Question: does anyone knows why this code is not working? On main form I have save function but whenever i click Save button message "nothing to save appears".
'''
public void spremiIzmjene()
{
try
{
this.bindingNavigator1.BindingSource.EndEdit();
DataSet imaPromjene = this.dimproDataSet.GetChanges();
if (imaPromjene != null)
{
int brojRedova = this.op_kontaktTableAdapter.Update(dimproDataSet.op_kontakt);
MessageBox.Show("Izmjene spremljene: " + brojRedova + " red dodan.", "Uspjeh");
this.dimproDataSet.AcceptChanges();
this.dimproDataSet.Clear();
this.op_kontaktTableAdapter.Fill(dimproDataSet.op_kontakt);
}
else
{
MessageBox.Show("Nothing to save", "No changes");
}
}
catch (Exception ex)
{
// msg
this.dimproDataSet.RejectChanges();
}
}
'''
I call this function from my insert form.
Problem: I need to open insert form, enter data into fields, close form (but not to write to db, only keep dataset changes) and then on form closing event call spremiIzmjene() on main form. But whenever i call that function dataset.HasChanges return false

thanks
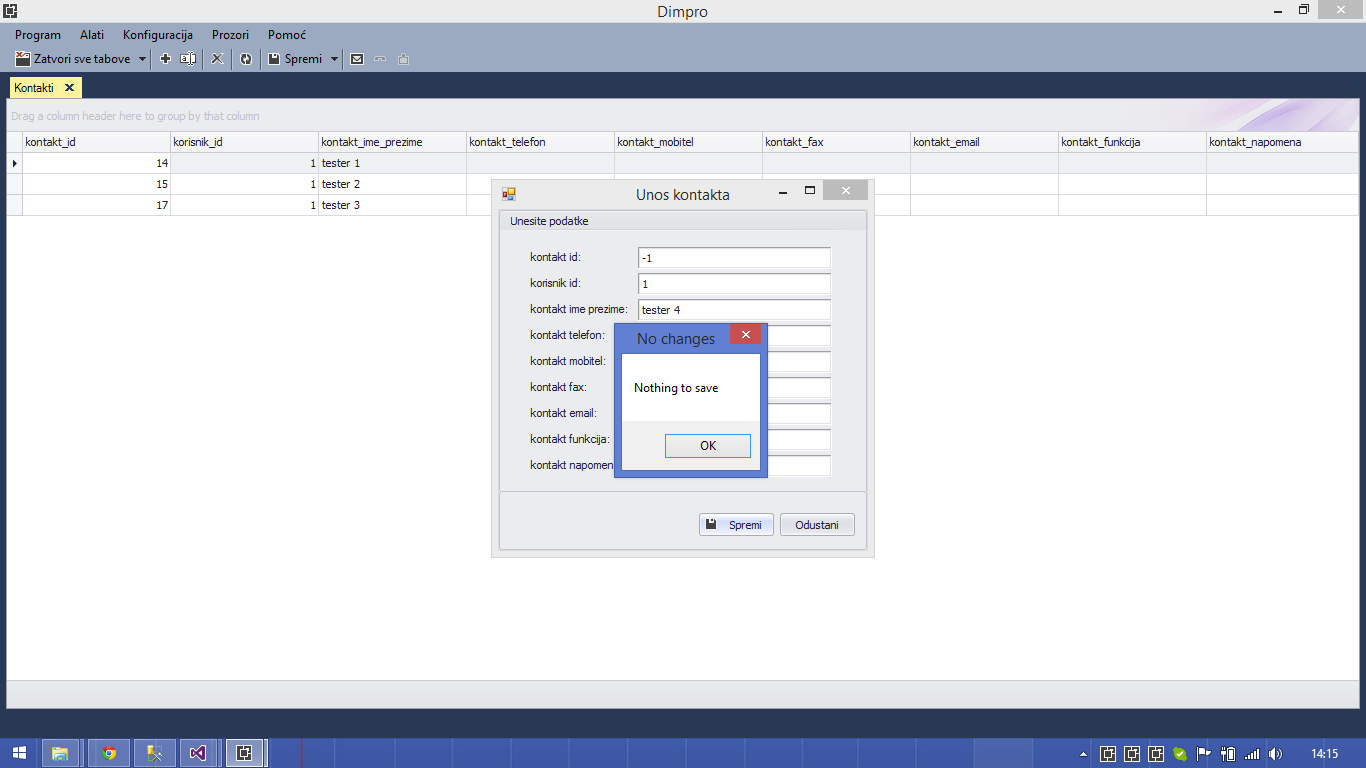
Answer: Yeah, because nothing has changed. In other words, if you had data bound controls, none of the values changed. If you were updating rows by hand, you probably called 'AcceptChanges' when you shouldn't have. In short, when modifying data in a 'DataTable', which resides in a 'DataSet', you want to make those modifications but don't call 'AcceptChanges' because that changes the 'RowState' back to 'Unchanged'.